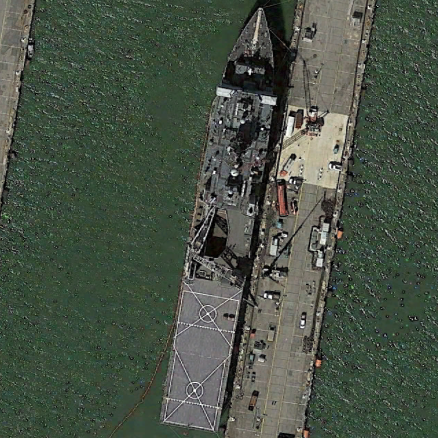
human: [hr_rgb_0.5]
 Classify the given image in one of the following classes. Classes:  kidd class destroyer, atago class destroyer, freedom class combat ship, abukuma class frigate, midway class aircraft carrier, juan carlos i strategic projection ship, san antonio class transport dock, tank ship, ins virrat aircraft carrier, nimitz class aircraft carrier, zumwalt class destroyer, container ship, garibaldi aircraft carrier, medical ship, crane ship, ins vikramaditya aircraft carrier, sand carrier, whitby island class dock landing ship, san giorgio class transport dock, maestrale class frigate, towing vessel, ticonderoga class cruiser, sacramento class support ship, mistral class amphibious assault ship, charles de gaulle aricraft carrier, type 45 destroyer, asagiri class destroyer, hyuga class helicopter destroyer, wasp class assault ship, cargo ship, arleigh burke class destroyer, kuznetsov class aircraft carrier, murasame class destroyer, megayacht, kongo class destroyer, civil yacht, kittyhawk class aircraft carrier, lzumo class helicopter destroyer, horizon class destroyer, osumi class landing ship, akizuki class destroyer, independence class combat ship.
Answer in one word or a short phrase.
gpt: Whitby Island class dock landing ship